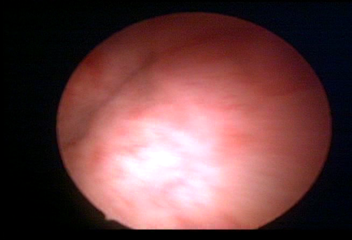
Modality: WLC
Class: Normal mucosa
Bladder cancer association: No